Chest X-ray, AP view. Patient: 52 years old, sex F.
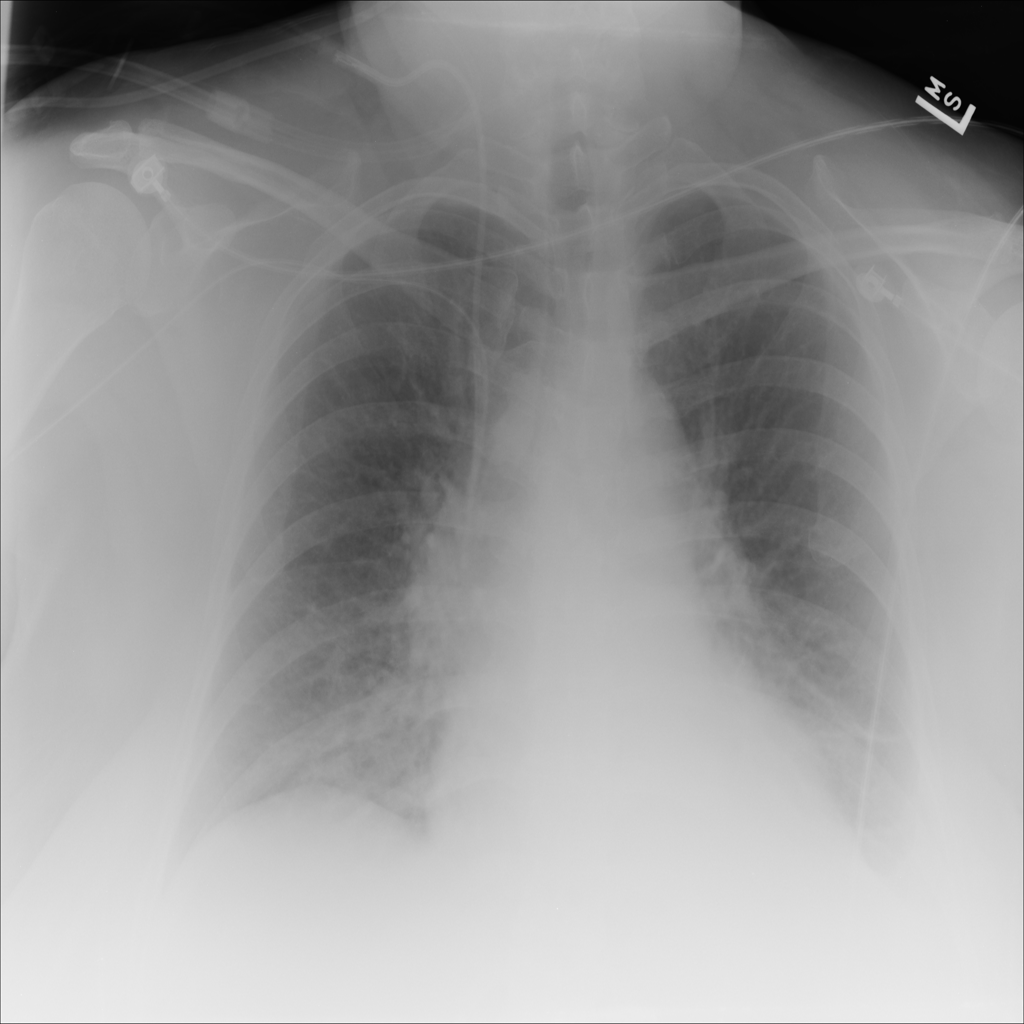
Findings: Effusion